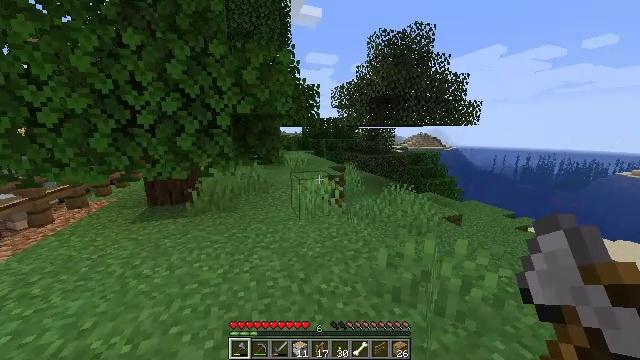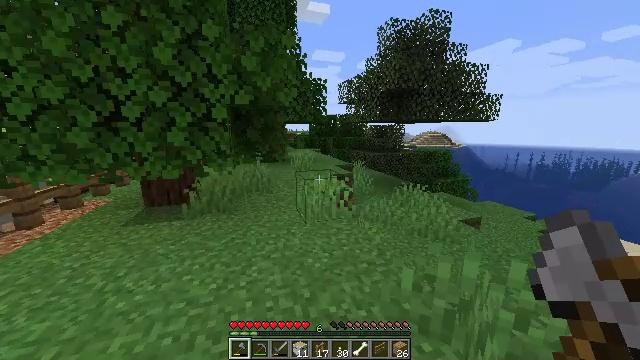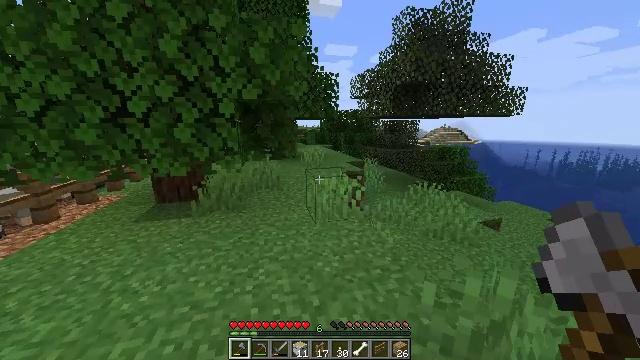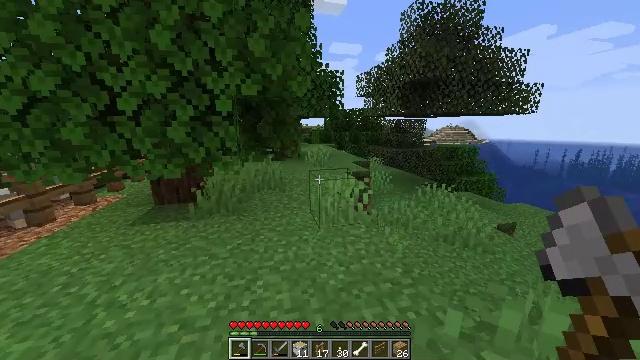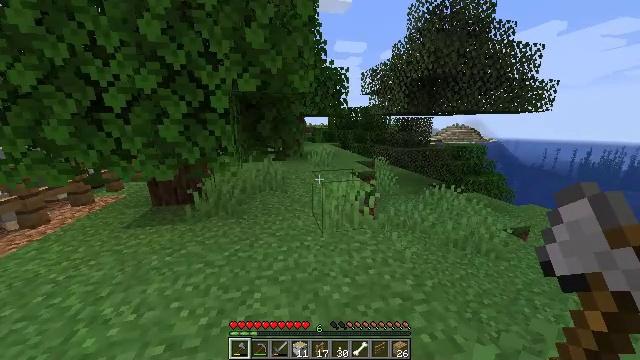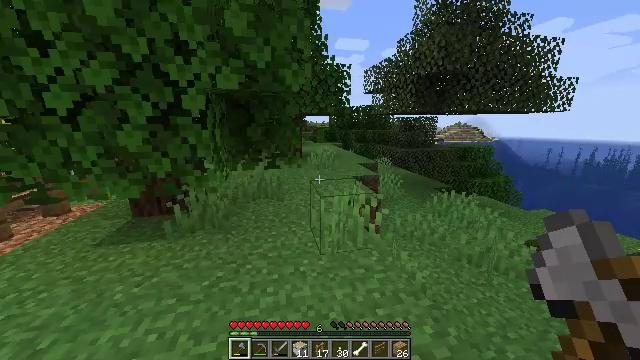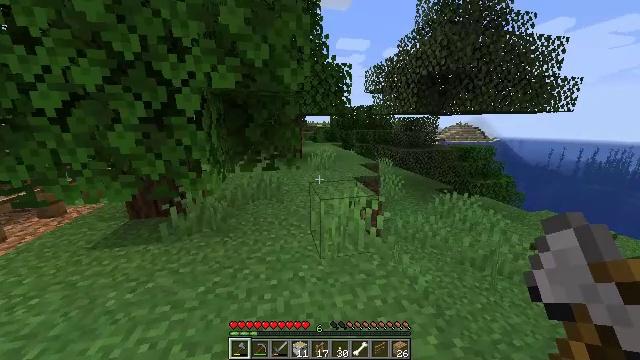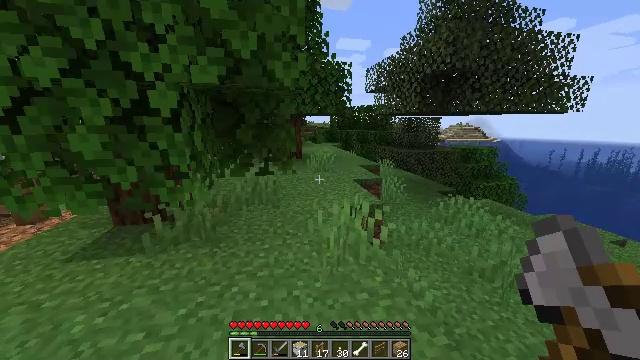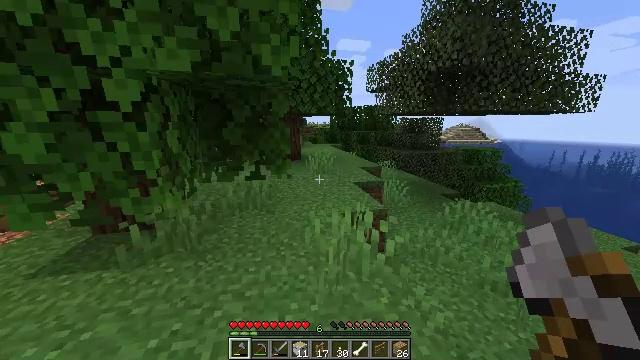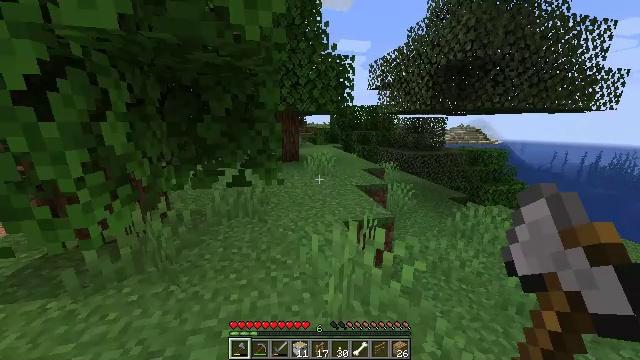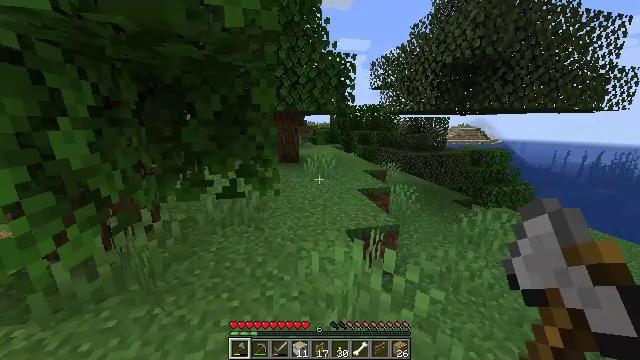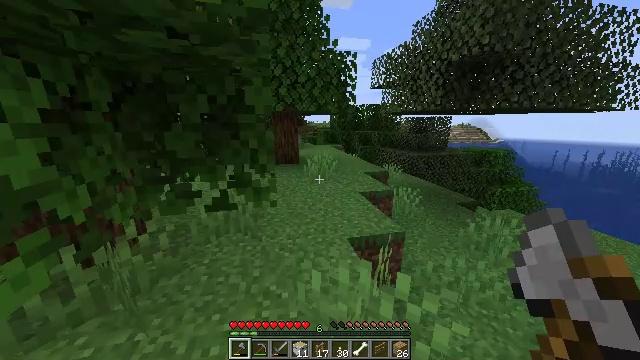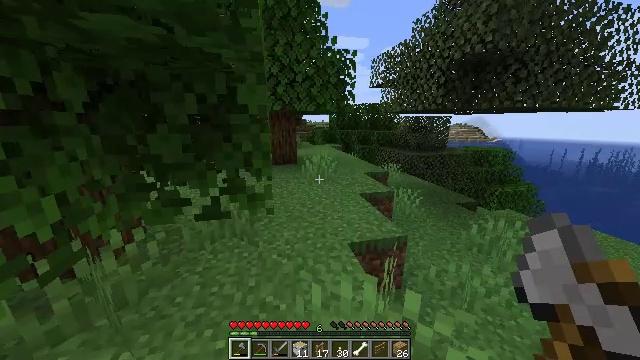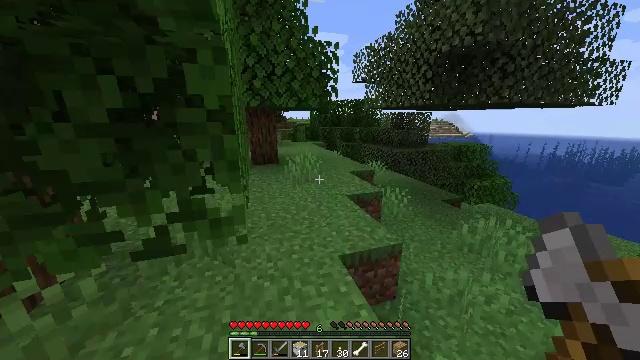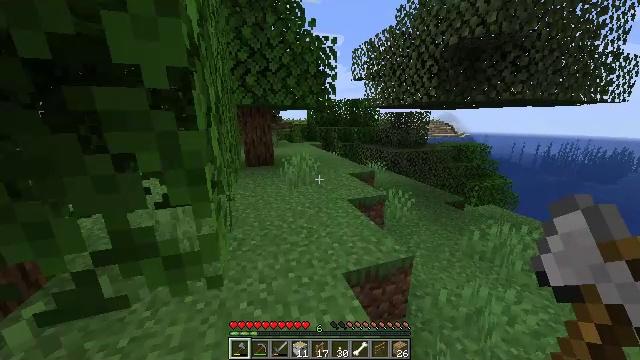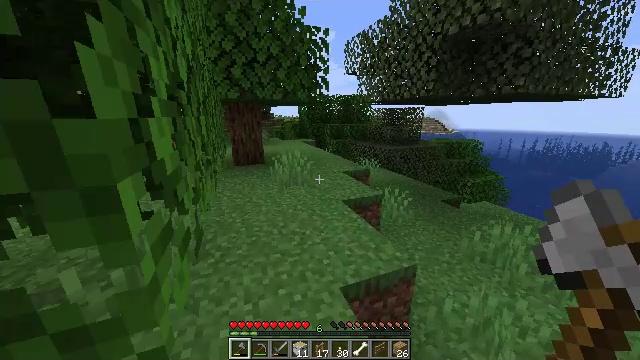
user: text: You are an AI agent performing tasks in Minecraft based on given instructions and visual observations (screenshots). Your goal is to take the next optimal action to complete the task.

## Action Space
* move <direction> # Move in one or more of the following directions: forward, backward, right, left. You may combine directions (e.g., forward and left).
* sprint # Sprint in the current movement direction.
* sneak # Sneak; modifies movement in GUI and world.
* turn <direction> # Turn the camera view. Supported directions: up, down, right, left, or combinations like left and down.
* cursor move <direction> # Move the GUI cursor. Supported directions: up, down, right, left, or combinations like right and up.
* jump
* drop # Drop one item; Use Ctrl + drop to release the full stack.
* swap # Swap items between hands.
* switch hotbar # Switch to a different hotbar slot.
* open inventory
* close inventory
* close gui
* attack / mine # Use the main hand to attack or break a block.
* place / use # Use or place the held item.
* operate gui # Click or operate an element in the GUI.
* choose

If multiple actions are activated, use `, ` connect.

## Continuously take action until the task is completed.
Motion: motion action
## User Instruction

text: Make a gray bed using the crafting table.
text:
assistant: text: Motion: move forward, sprint, turn left
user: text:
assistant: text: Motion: move forward, sprint, turn left and down
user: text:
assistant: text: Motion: move forward, sprint, turn left
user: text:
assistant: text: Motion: move forward, sprint, turn left
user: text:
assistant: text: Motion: move forward, sprint
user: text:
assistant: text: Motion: move forward, sprint
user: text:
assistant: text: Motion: move forward, sprint
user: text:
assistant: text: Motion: move forward, sprint
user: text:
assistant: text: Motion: move forward, sprint
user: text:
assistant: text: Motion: move forward, sprint
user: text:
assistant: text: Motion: move forward, sprint
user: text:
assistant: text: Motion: move forward, sprint
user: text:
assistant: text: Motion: move forward, sprint, turn right
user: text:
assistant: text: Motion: move forward, sprint
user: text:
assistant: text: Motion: move forward, sprint, turn right
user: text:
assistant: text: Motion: move forward, sprint
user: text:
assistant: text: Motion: move forward, sprint
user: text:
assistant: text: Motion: move forward, sprint
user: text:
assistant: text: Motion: move forward, sprint
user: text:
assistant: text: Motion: move forward, sprint
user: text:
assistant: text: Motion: move forward, sprint
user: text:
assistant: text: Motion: move forward, sprint
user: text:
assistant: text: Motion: move forward, sprint
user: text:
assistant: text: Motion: move forward, sprint
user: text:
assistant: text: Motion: move forward, sprint
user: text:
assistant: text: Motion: move forward, sprint
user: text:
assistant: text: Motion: move forward, sprint
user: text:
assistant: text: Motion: move forward, sprint
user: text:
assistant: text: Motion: move forward, sprint
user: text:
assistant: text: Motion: move forward, sprint